Field crop: tomato
Growth stage: 2
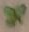
Species: solanum